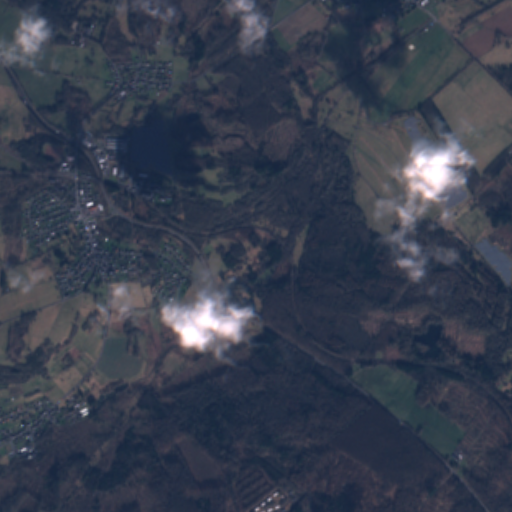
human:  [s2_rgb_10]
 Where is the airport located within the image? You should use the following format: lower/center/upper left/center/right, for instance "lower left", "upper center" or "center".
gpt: The airport is located in the upper right of the image.
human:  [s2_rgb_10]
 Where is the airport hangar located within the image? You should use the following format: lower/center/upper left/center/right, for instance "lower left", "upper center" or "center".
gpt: The airport hangar is located in the upper right of the image.
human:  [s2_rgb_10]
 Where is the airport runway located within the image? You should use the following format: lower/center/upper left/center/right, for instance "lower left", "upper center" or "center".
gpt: The airport runway is located in the upper right of the image.
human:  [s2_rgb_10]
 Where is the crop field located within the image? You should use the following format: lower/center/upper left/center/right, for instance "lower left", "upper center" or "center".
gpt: The crop field is located in the upper right of the image.
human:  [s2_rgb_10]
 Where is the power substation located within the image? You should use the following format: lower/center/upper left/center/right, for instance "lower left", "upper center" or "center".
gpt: The power substation is located in the left of the image.
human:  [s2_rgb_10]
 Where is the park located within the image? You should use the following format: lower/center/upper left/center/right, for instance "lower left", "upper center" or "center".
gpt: There is no park in the image.